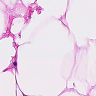
Metastatic tissue present: no